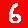
Digit: 6